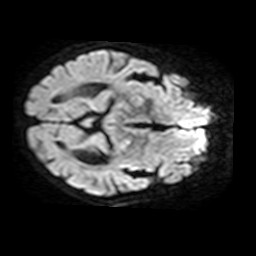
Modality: TRACE
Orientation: axial
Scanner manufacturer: philips
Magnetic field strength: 1.5 T
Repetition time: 3.144 s
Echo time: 0.06163 s